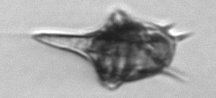
Label: Amylax